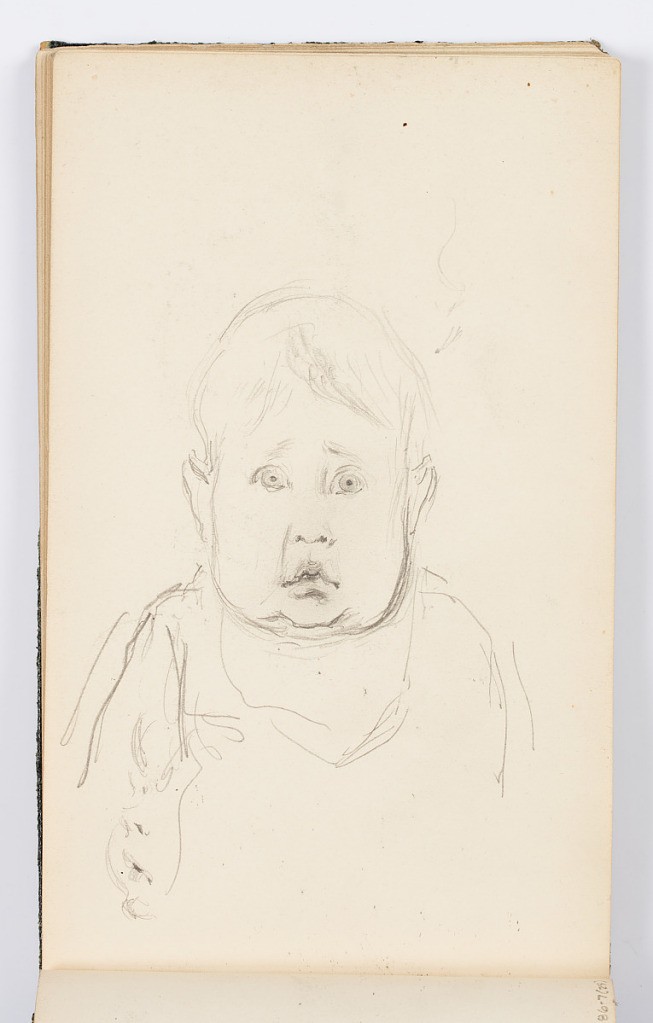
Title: Sketchbook Page: Portrait of Child
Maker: Kenyon Cox, American, 1856–1919
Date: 1883
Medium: Graphite on paper
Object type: Sketchbook folio
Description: Portrait of child, seen frontally, with wide eyes.